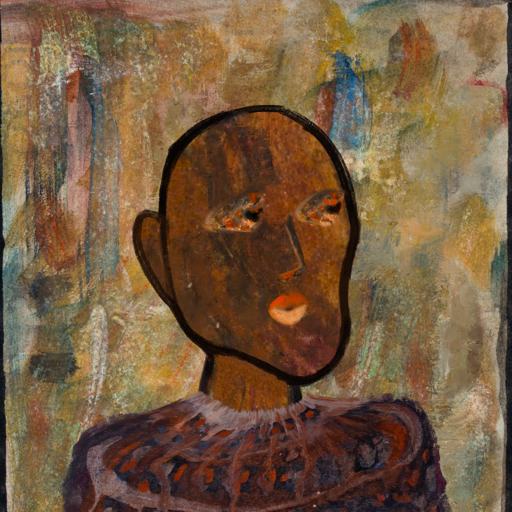
Background: Pipe, Head And Neck Side: Mosgoul, Face Side: Gypsy_Queen, Bust: Hypocrite, Hair Side: Blank, Head Accessory: Blank, Second Necklace: Blank, Necklace: Blank, Baby: Blank